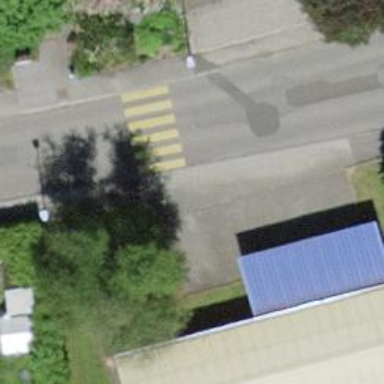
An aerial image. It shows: Zebra crossing on the road.